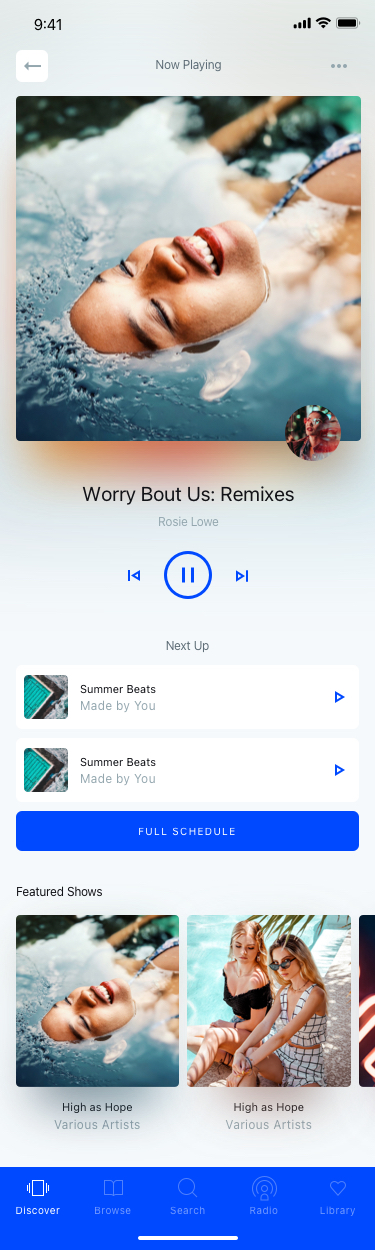
Text in this UI design:
Worry Bout Us: Remixes
Rosie Lowe
Next Up
Now Playing
Featured Shows